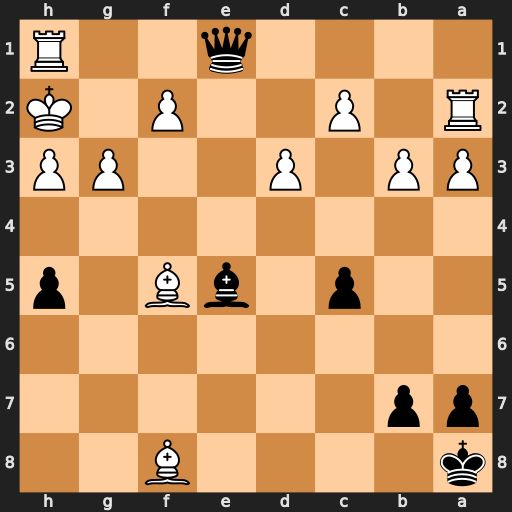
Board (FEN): k4B2/pp6/8/2p1bB1p/8/PP1P2PP/R1P2P1K/4q2R
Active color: b
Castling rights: -
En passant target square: -
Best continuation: Qxf2#